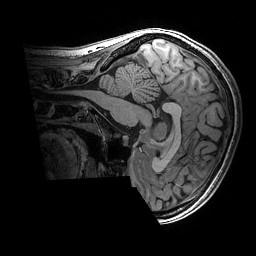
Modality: T1w
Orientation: sagittal
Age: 19
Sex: female
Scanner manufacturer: ge
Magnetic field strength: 3 T
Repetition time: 0.007 s
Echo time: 0.00342 s